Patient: sex F, age 80
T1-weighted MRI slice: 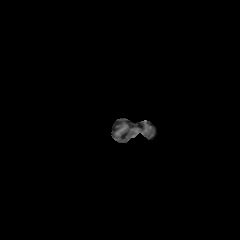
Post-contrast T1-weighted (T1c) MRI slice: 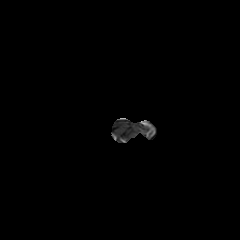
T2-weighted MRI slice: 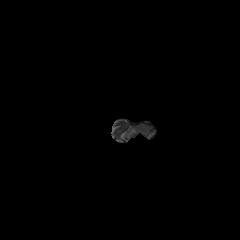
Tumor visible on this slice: yes
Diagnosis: Glioblastoma, IDH-wildtype
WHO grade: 4